Identify the transformations in the second image compared to the first.
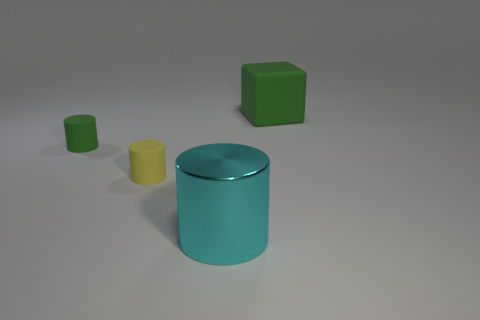
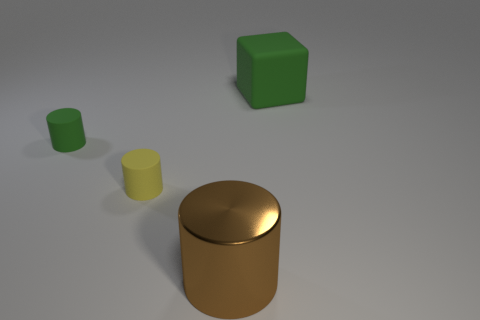
the large shiny thing became brown
the metal thing changed to brown
the large cyan cylinder changed to brown
the big metal object became brown
the large metallic cylinder turned brown
the big cyan metallic cylinder that is in front of the yellow cylinder turned brown
the big cyan metallic cylinder that is left of the large green thing became brown
the large cyan shiny cylinder that is in front of the small green thing changed to brown
the large cyan metallic cylinder that is in front of the small yellow thing changed to brown